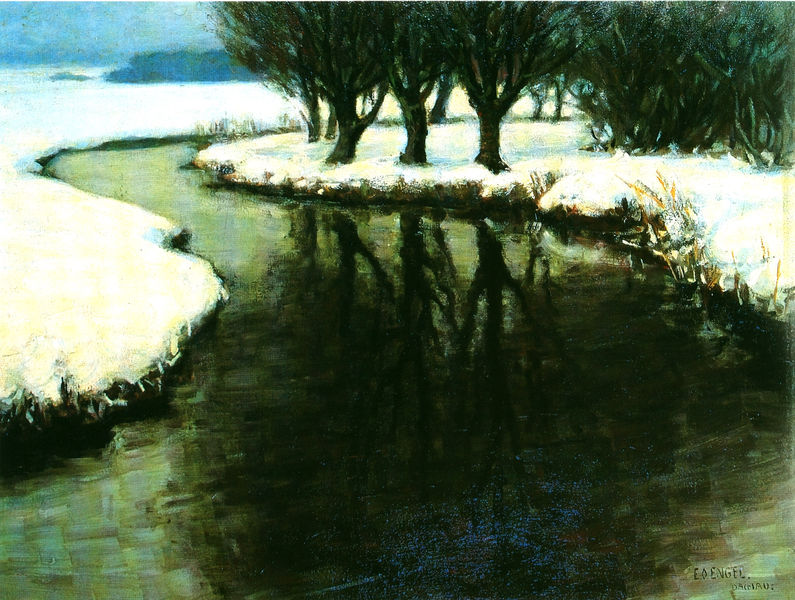
Titel: Winterlicher Gröbenbach in Dachau
Künstler: Erich Otto Engel
Institution: Privatbesitz
Schlagwörter: baum, blau, dunkel, himmel, schatten, wasser, weiß, wolken, aquarell, bäume, fluss, grün, impressionismus, landschaft, ufer, äste, braun, grau, hell, licht, schwarz, schnee, malerei, schleife, signatur, ebene, horizont, natur, spiegelung, strauch, zweige, büsche, gebüsch, engel, biegung, winter, böschung, punkte, winterlandschaft, biegunf, hintegrrund